Question:
Here, in above image, 'UIImageView' is inside ContainerView and ScrollView.
There is another 'UIView' at bottom of 'UIImageView', which will display Barcode.
What I want is,
If Barcode will be there, 'UIImageView' should be as per the ScreenShot (which is working)
but
If no Barcode, 'UIImageView' must be in Center of ContainerView and 'ScrollView'.
How could I implement the same, from User Interface using 'Autolayout'?
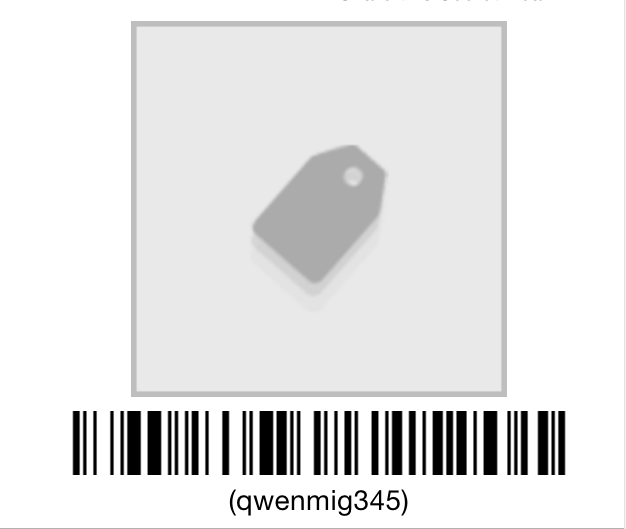
Answer: Set a fixed constraint on the imageView's bottom side to the top of the barcode view.
When the barcode is not available don't remove of hide the barcode, just set the barcode's height to 0.
Due to the fixed constraint it will also pull the imageView down.
Nte that the imageView's constraint such as a fixed height needs to be set in order for this to work, else the imageView may expand in size to accommodate the space.
A simpler solution without auto layout is incase there is no barcode just set your imageView's centre equal to the scrollView or Container views centre.
'''
imageView.center = scrollView.center;
'''